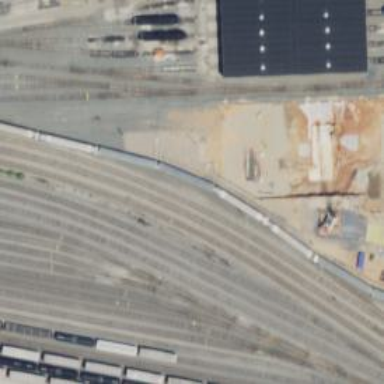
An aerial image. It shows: Railway yard.